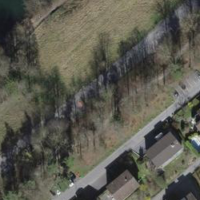
EUNIS habitat code: 41
Species observed at this site:
Rhamnus cathartica